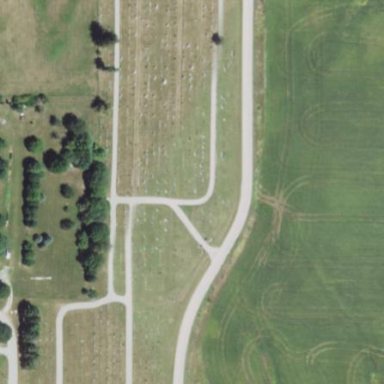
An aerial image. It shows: Cemetery.